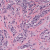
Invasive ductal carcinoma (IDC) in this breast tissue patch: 1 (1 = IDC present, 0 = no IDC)